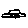
Label: car